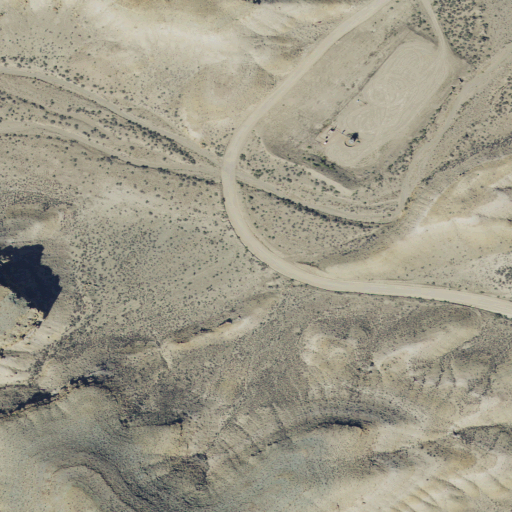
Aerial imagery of valley in Utah named Brown Canyon containing shrub, barren land, and grassland